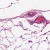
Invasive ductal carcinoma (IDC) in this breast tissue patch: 0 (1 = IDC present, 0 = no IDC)